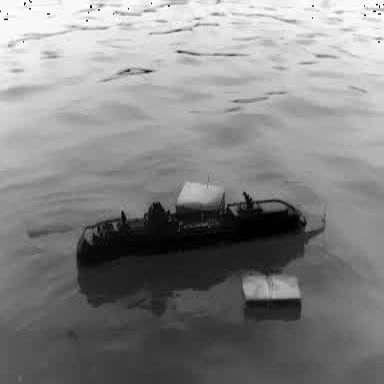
There is a container_ship in the infrared image.